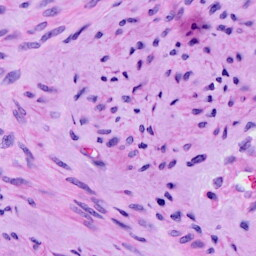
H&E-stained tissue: Cervix